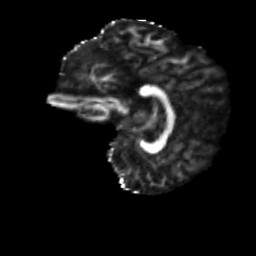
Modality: FA
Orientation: sagittal
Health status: ill
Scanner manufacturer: siemens
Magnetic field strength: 3 T
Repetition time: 6.8 s
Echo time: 0.097 s